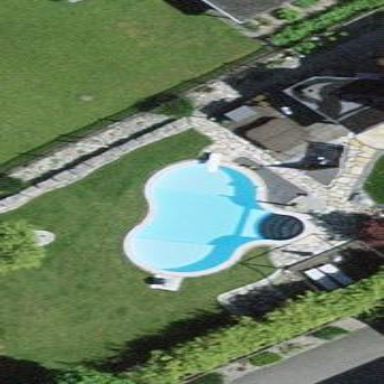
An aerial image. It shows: Swimming pool located in leisure land.